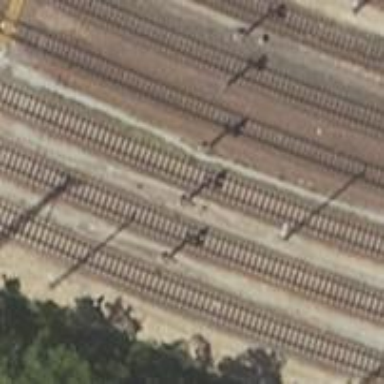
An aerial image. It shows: Railway signal.